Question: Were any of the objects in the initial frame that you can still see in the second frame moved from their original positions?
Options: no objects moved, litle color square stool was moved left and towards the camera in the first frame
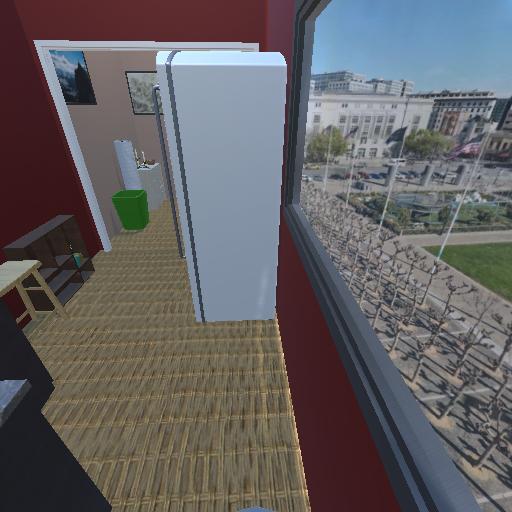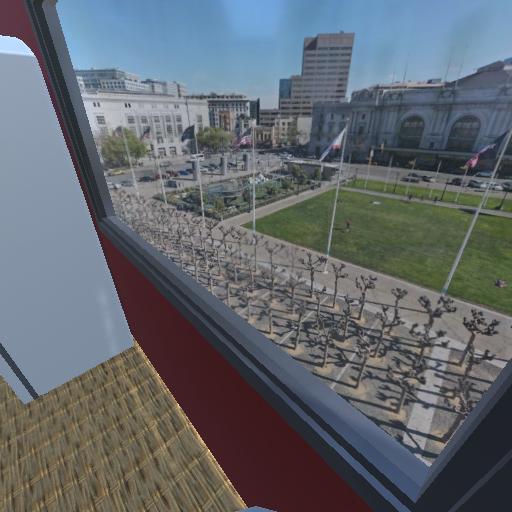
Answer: no objects moved